Field crop: maize
Growth stage: 1
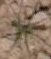
Species: salsola